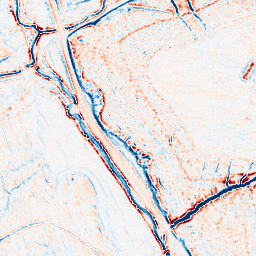
Category: edge_preserving
Decomposition family: bilateral
Decomposition parameters: d: 9
sigma_color: 150
sigma_space: 100
Upsampling method: sinc_blackman
Upsampling parameters: scale: 4
kernel_size: 16
Upsampling scale: 4